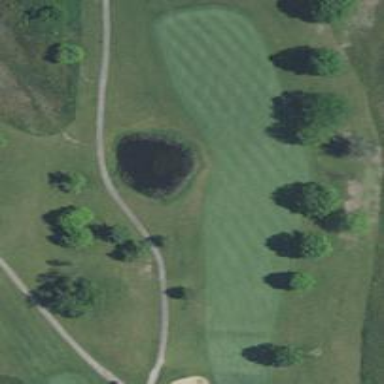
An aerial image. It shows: Grassy area designated as golf fairway.